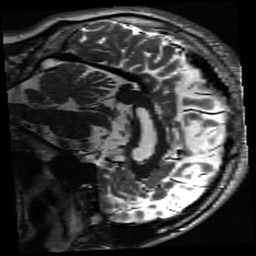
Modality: inplaneT2
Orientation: sagittal